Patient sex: M
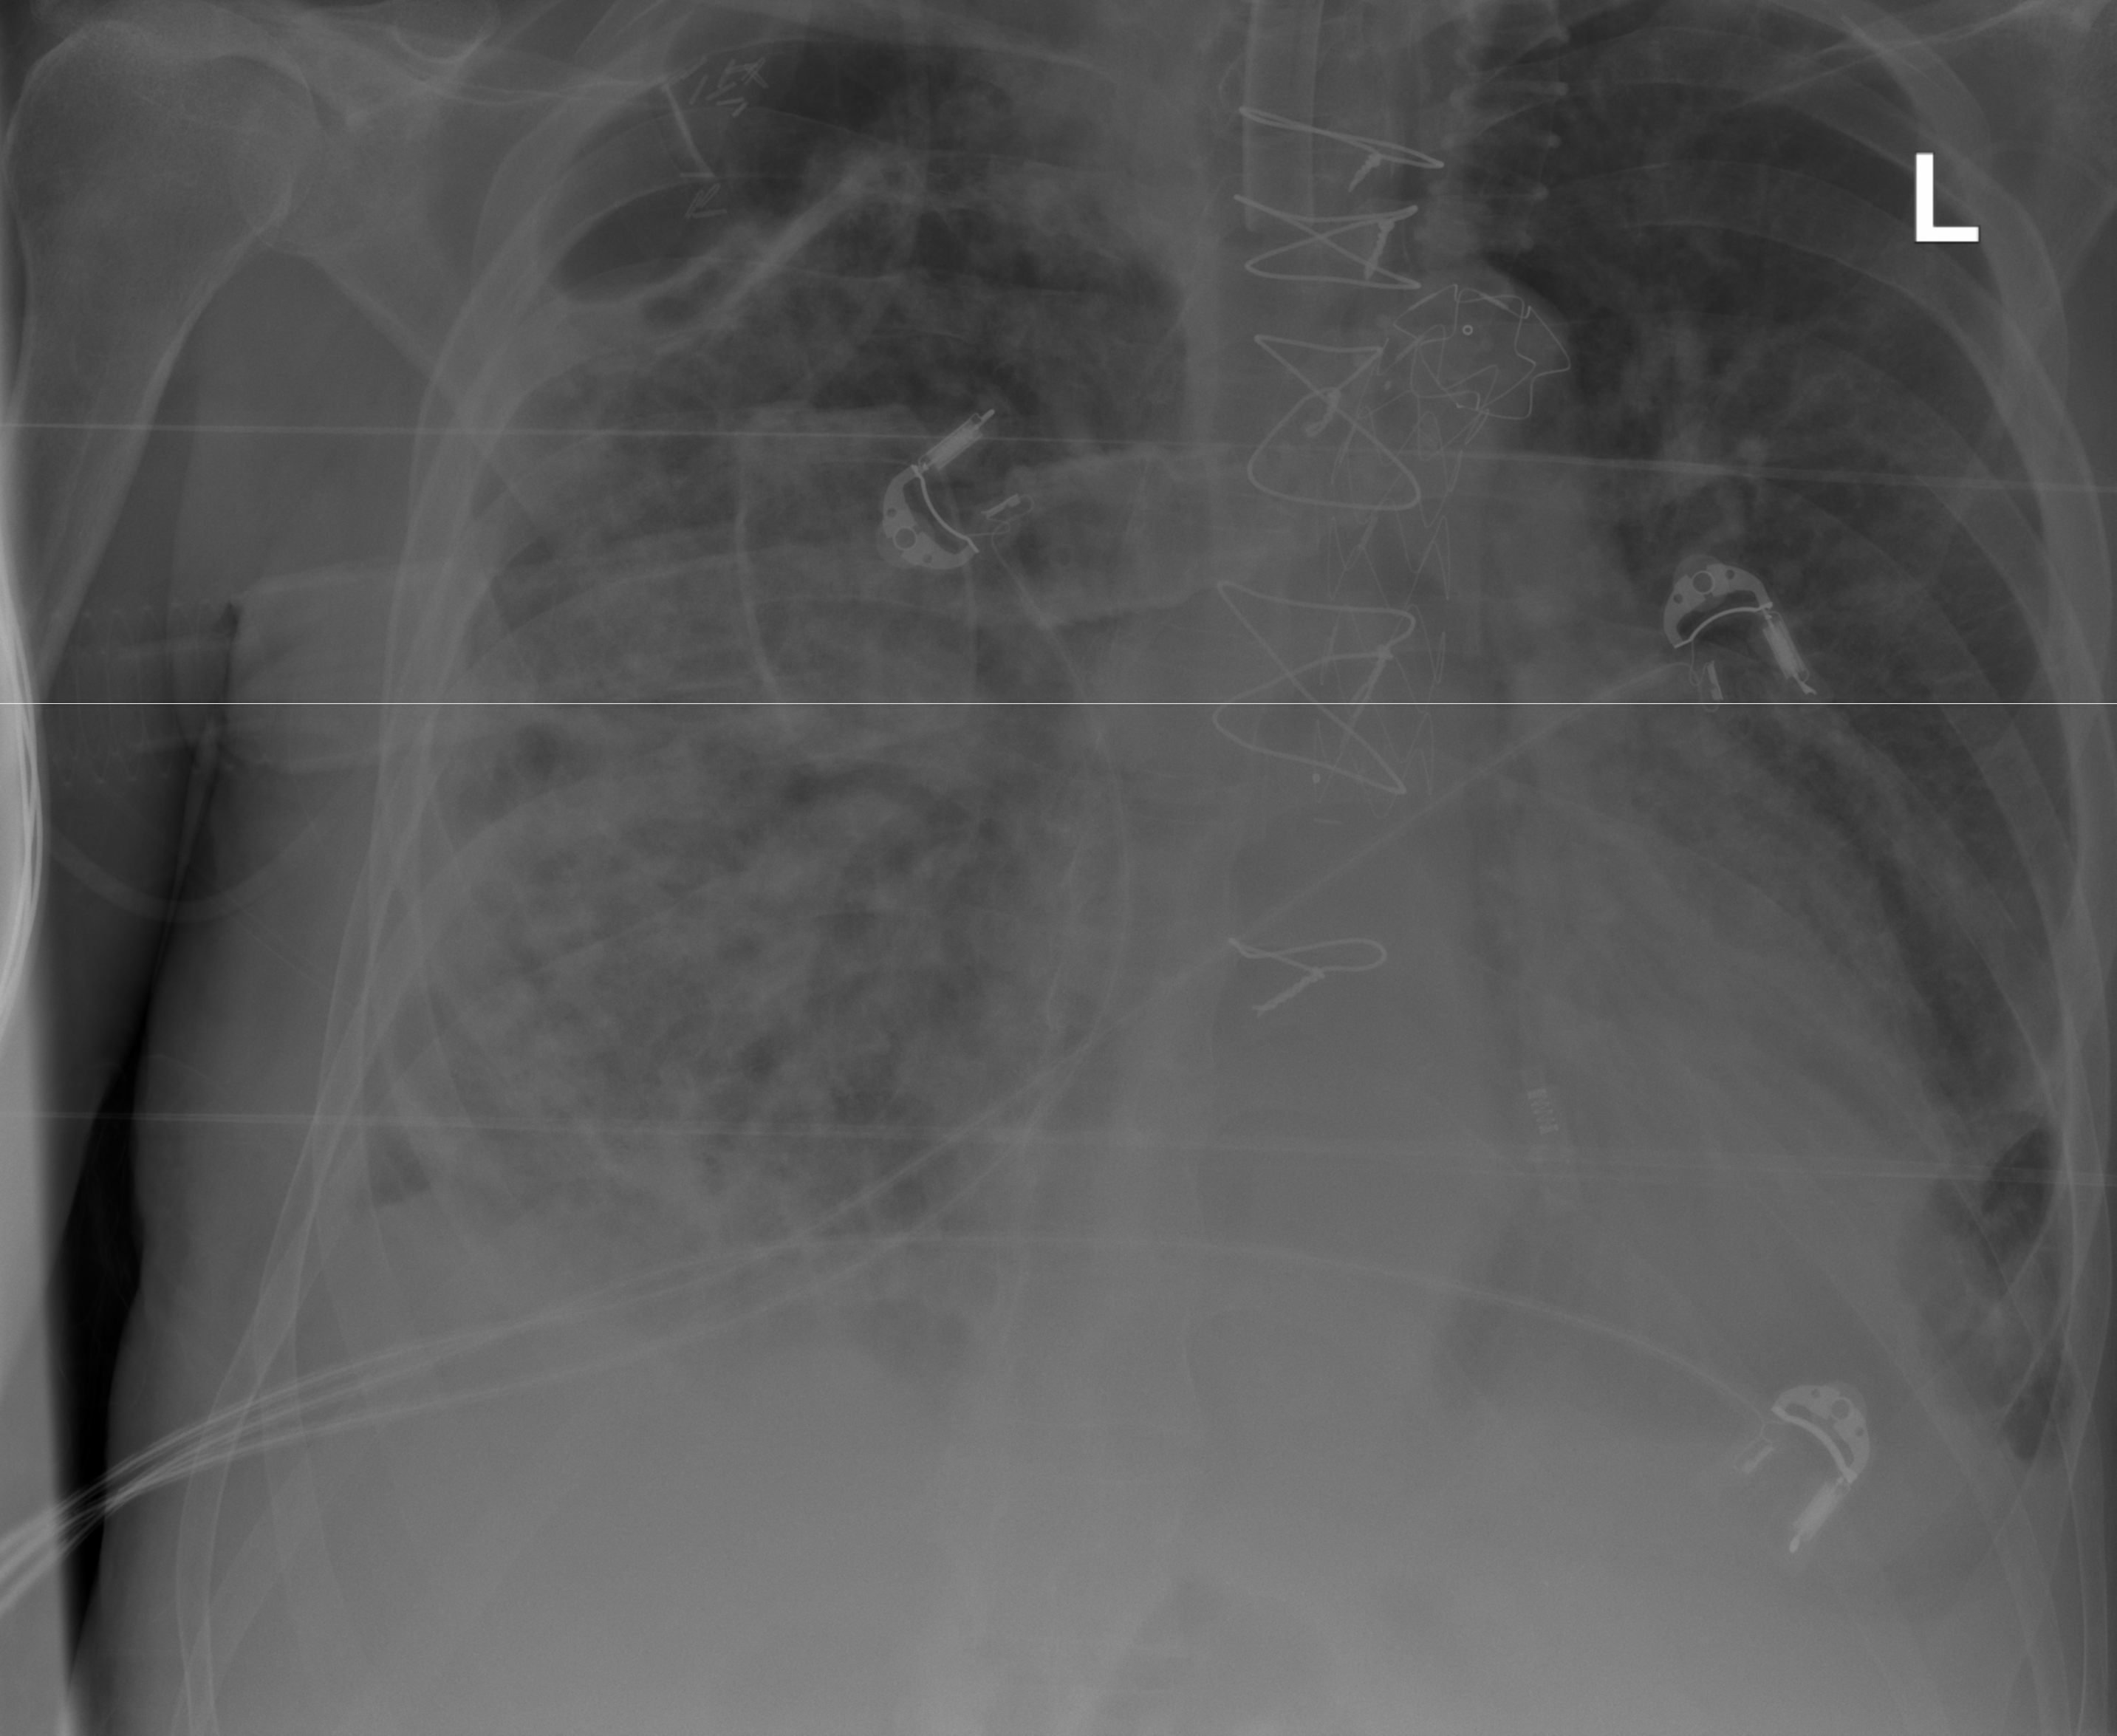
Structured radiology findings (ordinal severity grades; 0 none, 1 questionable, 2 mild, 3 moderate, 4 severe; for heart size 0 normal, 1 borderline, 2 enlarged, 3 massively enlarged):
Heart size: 2
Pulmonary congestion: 2
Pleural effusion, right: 2
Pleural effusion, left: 2
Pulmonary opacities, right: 4
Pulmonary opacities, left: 2
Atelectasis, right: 3
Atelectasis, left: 2